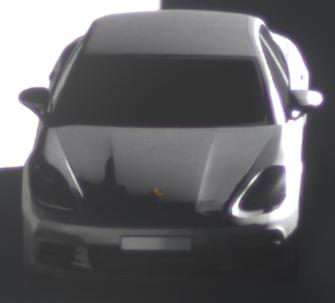
Make: Porsche
Model: Panamera
Detailed model: Panamera (971)
Model produced from: 2016/11
Model produced until: 2018/08
Doors: 5
Color: gray
Road condition: dry road
Daytime: morning or afternoon
Contrast: high contrast